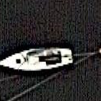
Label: Civil_yacht